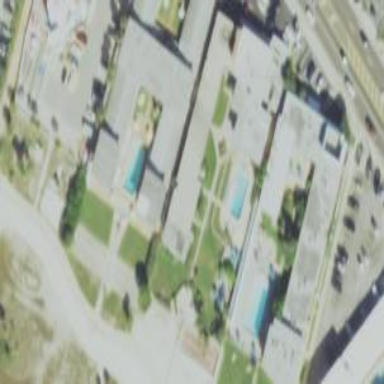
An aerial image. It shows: Motel building.